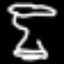
Label: hourglass